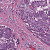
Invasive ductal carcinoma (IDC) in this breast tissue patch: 1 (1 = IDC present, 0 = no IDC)